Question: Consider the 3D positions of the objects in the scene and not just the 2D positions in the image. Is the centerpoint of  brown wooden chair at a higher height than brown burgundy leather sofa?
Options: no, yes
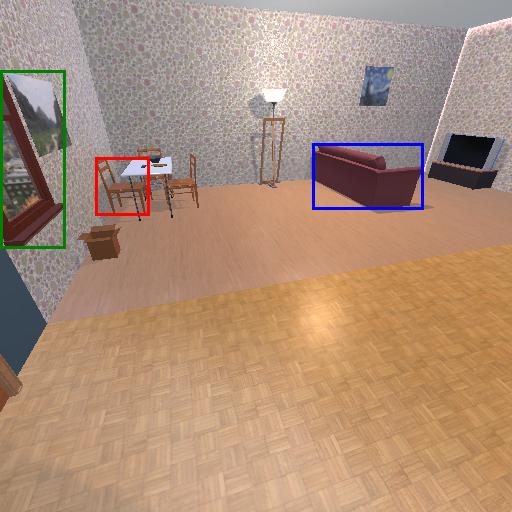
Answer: no